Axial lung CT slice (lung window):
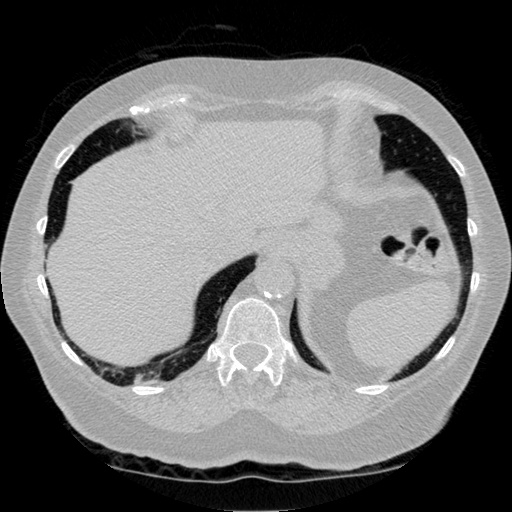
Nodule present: no